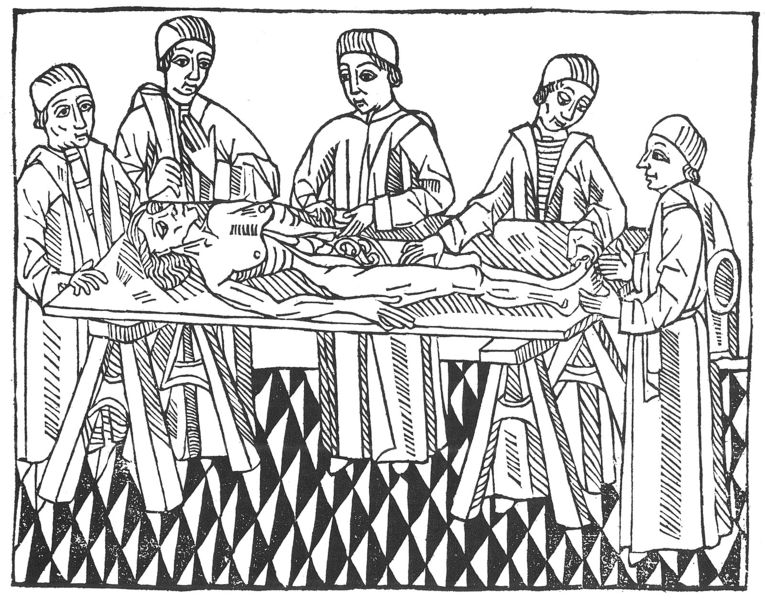
Titel: Le propriétaire des choses
Künstler: Bartholomaeus Anglicus
Standort: Herstellungsort: Lyon (EU - F)
Schlagwörter: mann, nackt, weiß, männer, schwarz, tisch, muster, anatomie, leiche, tot, brustwarzen, rippen, brett, druck, schnitt, holzstich, arzt, medizin, buchdruck, mittelalter, aufgebahrt, böcke, sezession, innereien, ärzte, renissance, organe, darm, medicus, operation, sezieren, aufschneiden, medikus